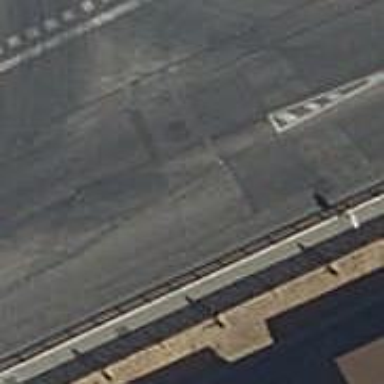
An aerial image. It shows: Road with traffic signals.